Field crop: maize
Growth stage: 2
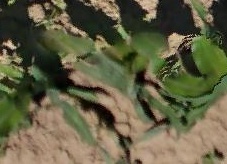
Species: maize